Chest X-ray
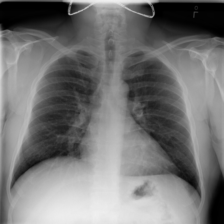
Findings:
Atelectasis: negative
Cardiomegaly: negative
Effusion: negative
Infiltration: negative
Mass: negative
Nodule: negative
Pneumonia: negative
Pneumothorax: negative
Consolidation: negative
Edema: negative
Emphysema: negative
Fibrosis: negative
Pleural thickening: negative
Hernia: negative